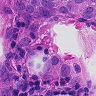
Metastatic tissue present: yes